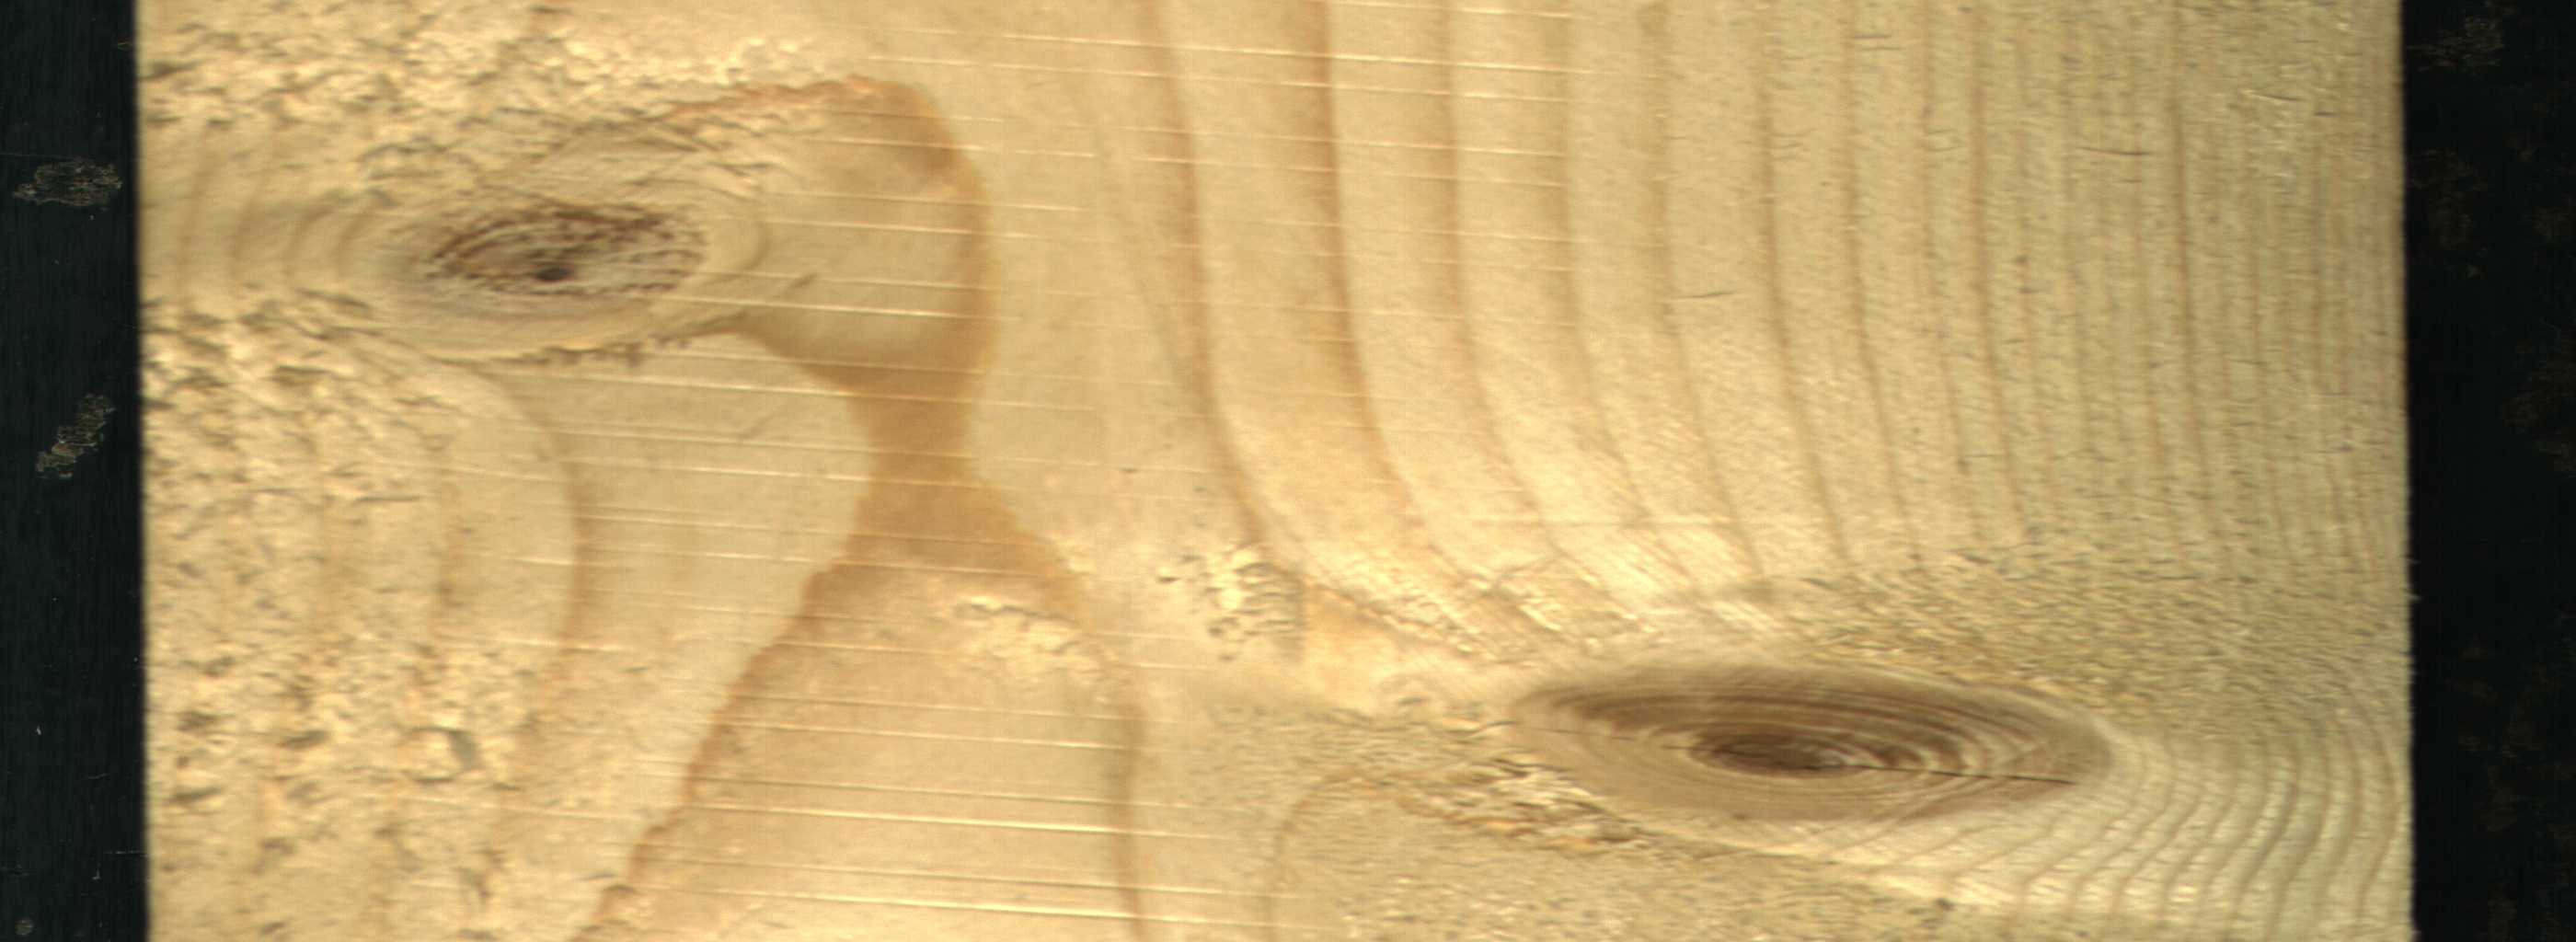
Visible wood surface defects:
Live_Knot
Live_Knot